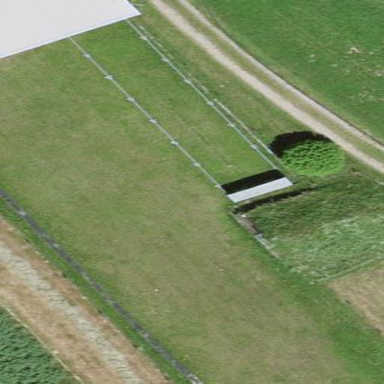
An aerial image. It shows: Shooting range located on pitch meant for leisure land activities.